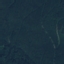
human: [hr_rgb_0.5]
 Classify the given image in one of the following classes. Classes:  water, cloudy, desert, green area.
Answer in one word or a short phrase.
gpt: green area